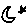
Label: moon